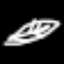
Label: leaf